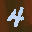
Label: 4